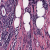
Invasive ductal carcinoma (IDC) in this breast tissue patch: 0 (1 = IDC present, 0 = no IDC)